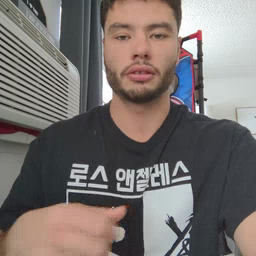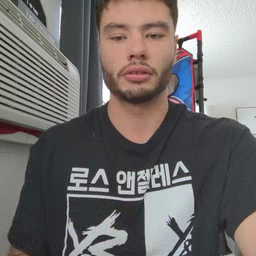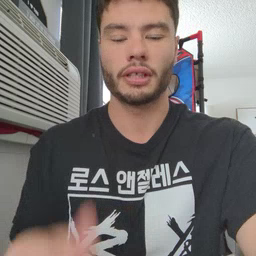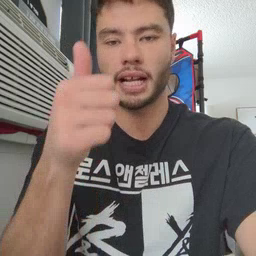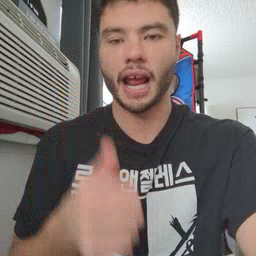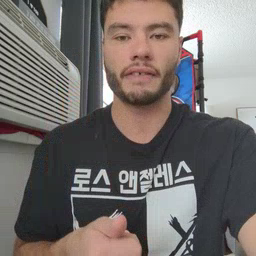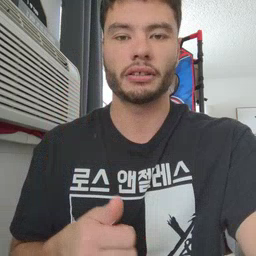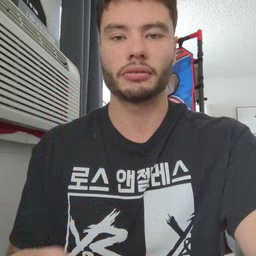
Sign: every